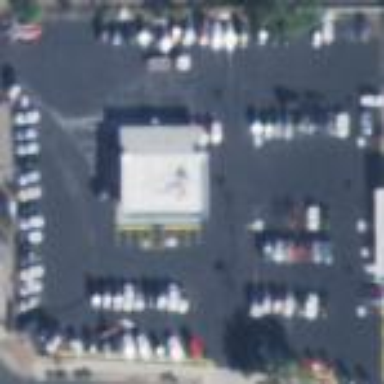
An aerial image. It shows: Shop that sells cars.